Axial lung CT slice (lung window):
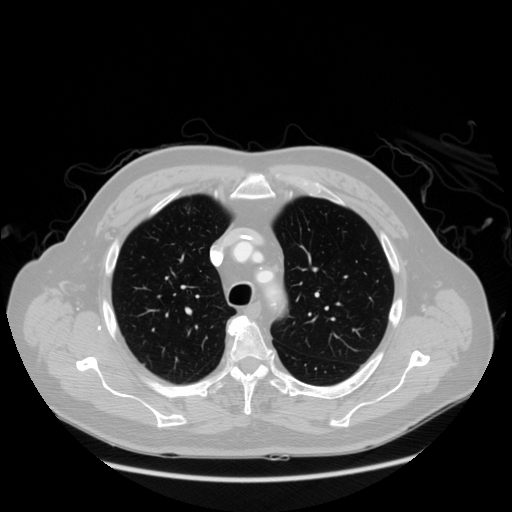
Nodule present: no